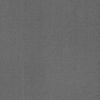
Label: dusty